Question: In my apps.. the user can key in there expenses based on category, if they have more than 1 category to key in, there have a button to allow user to click on to display another set of the category (red rectangle box content) in the same page.
Any method can do this?
Thank you very much.

my layout xml file
'''
<?xml version="1.0" encoding="utf-8"?>
<LinearLayout xmlns:android="http://schemas.android.com/apk/res/android"
android:layout_width="match_parent"
android:layout_height="match_parent"
android:background="#f8f9fe"
android:orientation="vertical" >
<include layout="@layout/actionbar_layout" />
<LinearLayout
android:layout_width="fill_parent"
android:layout_height="wrap_content" >
<TextView
android:id="@+id/recordExpenses"
android:layout_width="fill_parent"
android:layout_height="wrap_content"
android:padding="15dip"
android:text="@string/expensesRecord"
android:textColor="#ff29549f"
android:textSize="25dip"
android:textStyle="bold" />
</LinearLayout>
<LinearLayout
android:layout_width="match_parent"
android:layout_height="wrap_content" >
<TextView
android:id="@+id/recordDate"
android:layout_width="wrap_content"
android:layout_height="wrap_content"
android:layout_weight="0.59"
android:text="@string/date"
android:textSize="25sp" />
<Spinner
android:id="@+id/recordDaySpinner"
android:layout_width="wrap_content"
android:layout_height="wrap_content"
android:layout_weight="0.84"
android:entries="@array/daySpinner" />
</LinearLayout>
<LinearLayout
android:layout_width="match_parent"
android:layout_height="wrap_content" >
<TextView
android:id="@+id/recordCategory"
android:layout_width="wrap_content"
android:layout_height="wrap_content"
android:text="@string/category"
android:textSize="25sp" />
<Spinner
android:id="@+id/recordCategorySpinner"
android:layout_width="0dip"
android:layout_height="wrap_content"
android:layout_weight="1"
android:entries="@array/categorySpinner"/>
</LinearLayout>
<LinearLayout
android:layout_width="match_parent"
android:layout_height="wrap_content" >
<TextView
android:id="@+id/recordRM"
android:layout_width="wrap_content"
android:layout_height="wrap_content"
android:layout_weight="0.00"
android:text="@string/rm"
android:textSize="25sp" />
<EditText
android:id="@+id/editText1"
android:layout_width="99dp"
android:layout_height="wrap_content"
android:ems="10"
android:inputType="number" >
<requestFocus />
</EditText>
</LinearLayout>
<Button
android:id="@+id/recordAddCategory"
android:layout_width="wrap_content"
android:layout_height="wrap_content"
android:text="@string/addCategory" />
<LinearLayout
android:layout_width="match_parent"
android:layout_height="wrap_content" >
<TextView
android:id="@+id/total"
android:layout_width="wrap_content"
android:layout_height="wrap_content"
android:text="@string/total"
android:textSize="25sp" />
</LinearLayout>
<LinearLayout
android:layout_width="match_parent"
android:layout_height="wrap_content" >
<TextView
android:id="@+id/balance"
android:layout_width="wrap_content"
android:layout_height="wrap_content"
android:text="@string/balance"
android:textSize="25sp" />
</LinearLayout>
<LinearLayout
android:layout_width="match_parent"
android:layout_height="wrap_content" >
<Button
android:id="@+id/backButton"
android:layout_width="wrap_content"
android:layout_height="wrap_content"
android:text="@string/back" />
<Button
android:id="@+id/recordSaveButton"
android:layout_width="wrap_content"
android:layout_height="wrap_content"
android:text="@string/save" />
</LinearLayout>
'''
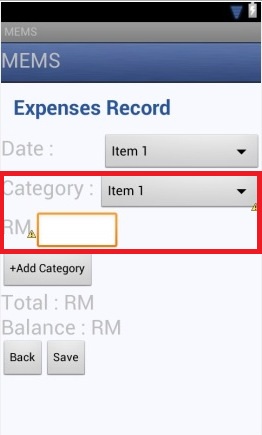
Answer: it took me a while but i think i finally got what you wanted. Personally I think the way you'd do this is by implementing that section as a 'listView' or a dynamic table layout. I did a small mock-up with a listView as i'd think it'd be less cumbersome to work with.
The main Activity:
'''
public class MainActivity extends Activity {
private CustomAdapter adapter;
@Override
public void onCreate(Bundle savedInstanceState) {
// TODO Auto-generated method stub
super.onCreate(savedInstanceState);
setContentView(R.layout.activity_main);
ListView lv = (ListView) findViewById(R.id.listView1);
adapter = new CustomAdapter(this);
lv.setAdapter(adapter);
Button btnAdd_category = (Button) findViewById(R.id.recordAddCategory);
btnAdd_category.setOnClickListener(new OnClickListener() {
@Override
public void onClick(View v) {
adapter.addRow();
}
});
}
'''
The custom adapter for the listView
'''
public class CustomAdapter extends BaseAdapter {
int rowCount = 1;
private LayoutInflater inflator;
public CustomAdapter(Context context) {
super();
inflator = (LayoutInflater) context.getSystemService(Context.LAYOUT_INFLATER_SERVICE);
}
@Override
public int getCount() {
// TODO Auto-generated method stub
return rowCount;
}
@Override
public Object getItem(int position) {
// TODO Auto-generated method stub
return null;
}
@Override
public long getItemId(int position) {
// TODO Auto-generated method stub
return 0;
}
@Override
public View getView(int postion, View convertView, ViewGroup parent) {
if (convertView == null) {
convertView = inflator.inflate(R.layout.row, parent, false);
}
return convertView;
}
public void addRow() {
rowCount++;
notifyDataSetChanged();
}
}
'''
As you can see, the entire mechanism is hinged on the 'getCount()' method. when you add or decrease the number it returns, it tells the adapter how many rows you want inflated. To modify it we made a method called 'addRow()'. The rest should be self-explanatory. The 'row' xml here being inflated would simply be that red boxed linearLayout that you want repeated upon pressing the button. I'd recommend putting the whole page in a 'ScrollView' because you're gonna need it if the additional rows make views go out of bounds.
---
Moreover, this has nothing to do with your question, but i think you reconsider your xml layout. in general using more viewGroups ('LinearLayout', etc.) than you can manage without is much less efficient. Perhaps, if it'd please you, try taking 'RelativeLayout' for a spin or find a way to box everything in one 'LinearLayout', as it was designed for stacking multiple rows of views much like you have, without extra containers.